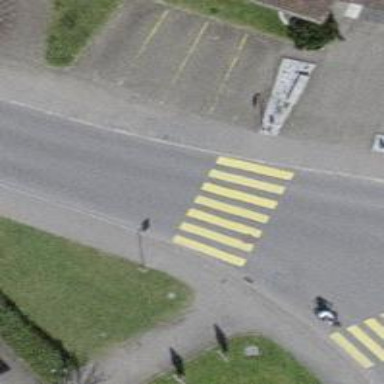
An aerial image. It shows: Sidewalk along the footway.